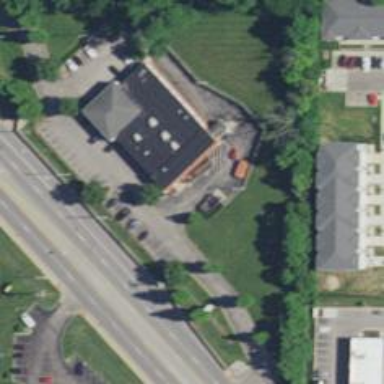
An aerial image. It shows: Pharmacy providing healthcare services.